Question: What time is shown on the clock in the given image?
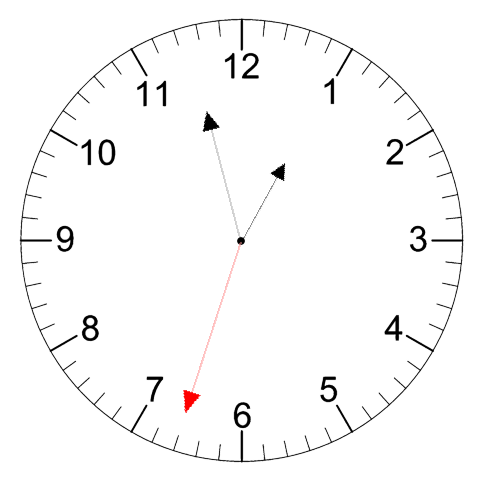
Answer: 12:57:33